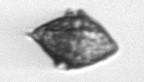
Label: Kryptoperidinium_triquetrum